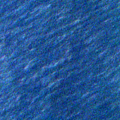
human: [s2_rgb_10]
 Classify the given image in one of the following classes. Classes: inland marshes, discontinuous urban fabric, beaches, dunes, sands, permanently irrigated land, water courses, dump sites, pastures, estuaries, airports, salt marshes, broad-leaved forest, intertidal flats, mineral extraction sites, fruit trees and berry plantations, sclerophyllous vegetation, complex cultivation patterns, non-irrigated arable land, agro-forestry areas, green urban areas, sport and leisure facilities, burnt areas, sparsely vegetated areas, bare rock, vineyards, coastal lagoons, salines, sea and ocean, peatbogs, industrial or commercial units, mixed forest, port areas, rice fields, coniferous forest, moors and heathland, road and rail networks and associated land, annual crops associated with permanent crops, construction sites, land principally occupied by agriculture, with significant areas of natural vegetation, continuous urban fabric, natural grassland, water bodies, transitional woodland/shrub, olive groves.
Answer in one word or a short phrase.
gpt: sea and ocean